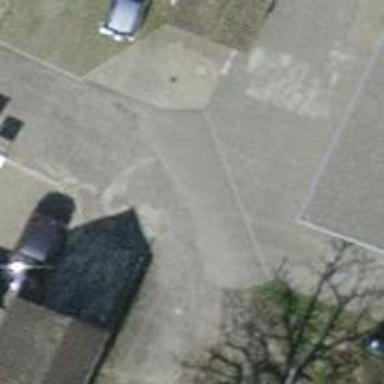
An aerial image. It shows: Service road with concrete surface.